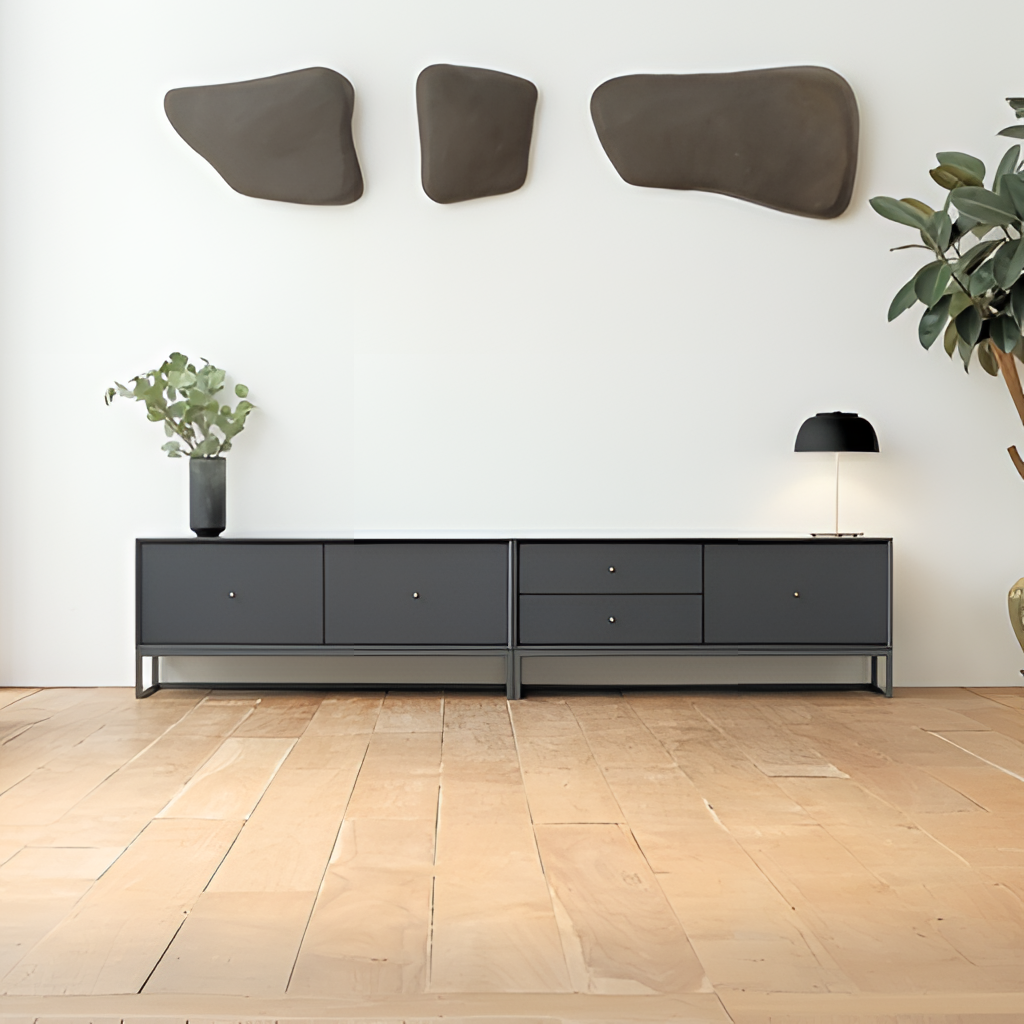
living room, black metal sideboard, paint wallpaper, with solid pattern, wood flooring, with plank pattern, modern